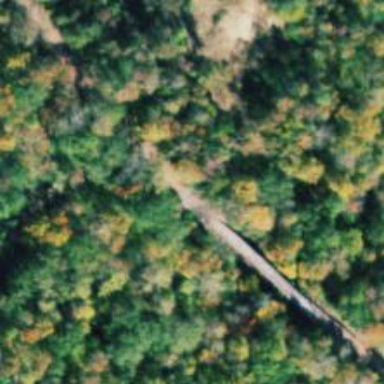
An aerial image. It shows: Disused railway bridge.